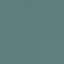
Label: SeaLake